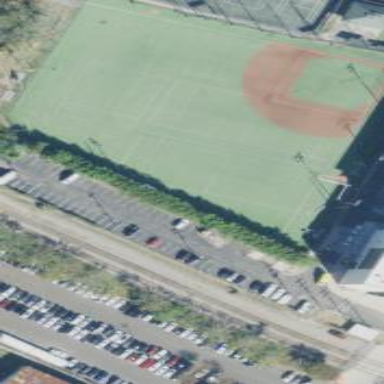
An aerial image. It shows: Baseball pitch for leisure land activities.